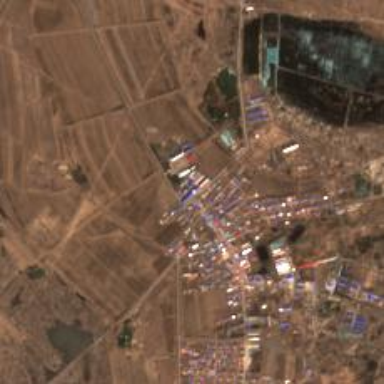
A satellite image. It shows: Ethnic township within town.